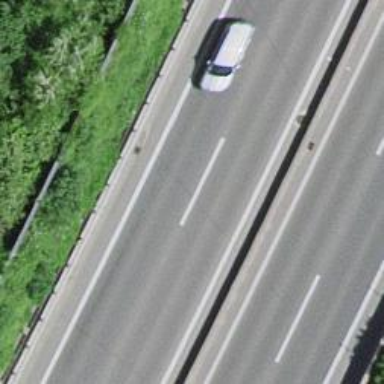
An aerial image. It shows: Asphalt motorway.